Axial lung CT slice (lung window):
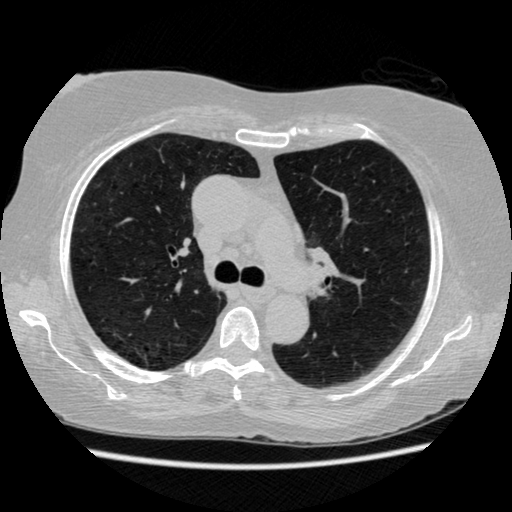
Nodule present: no